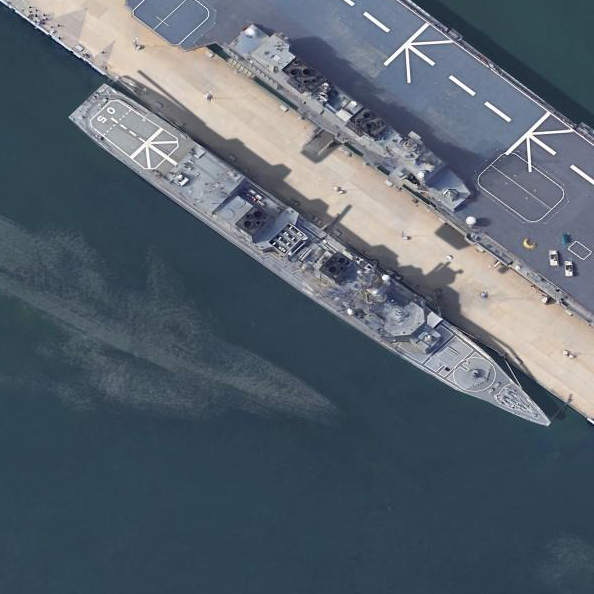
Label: Murasame-class_destroyer